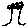
Label: tree